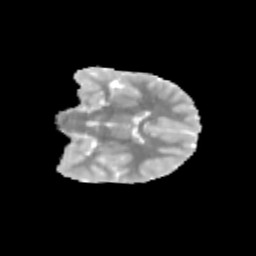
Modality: MD
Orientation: coronal
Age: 11
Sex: female
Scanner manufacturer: siemens
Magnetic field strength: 3 T
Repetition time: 3.8 s
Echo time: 0.07 s